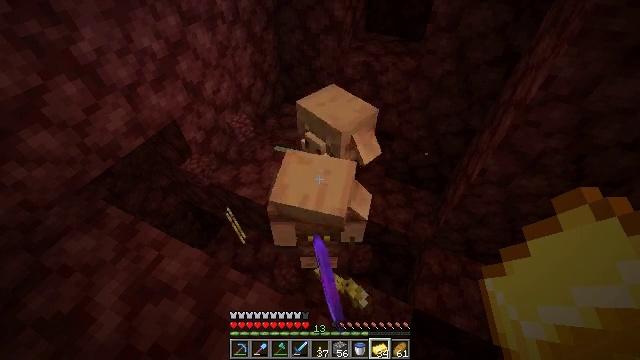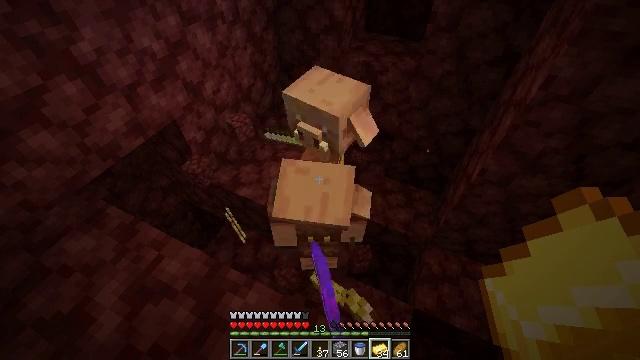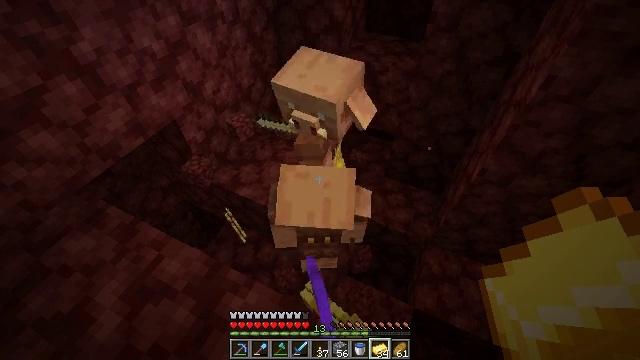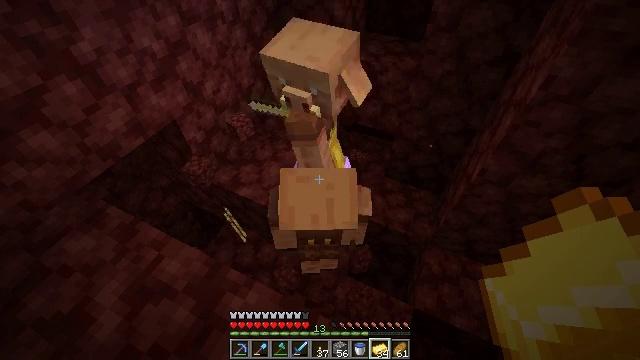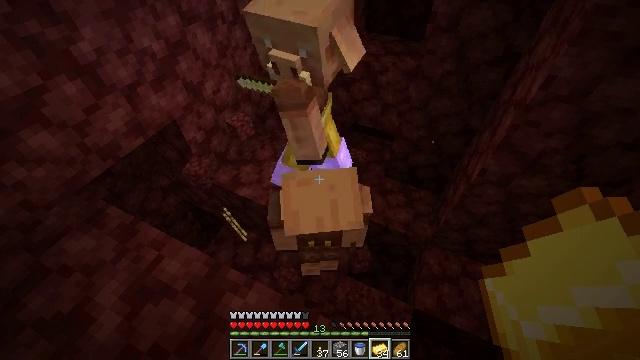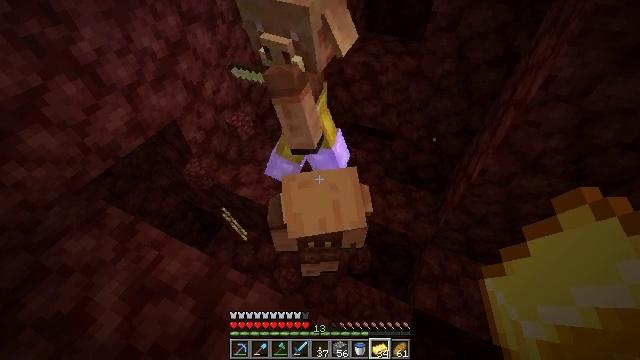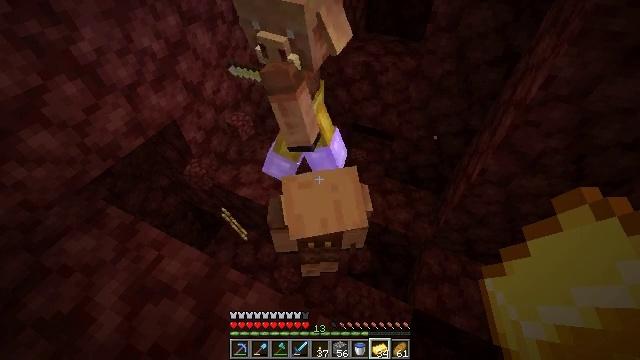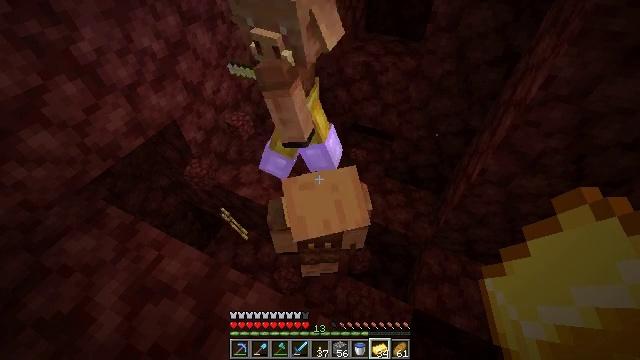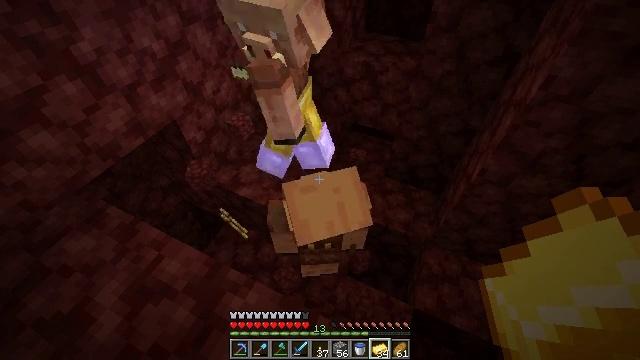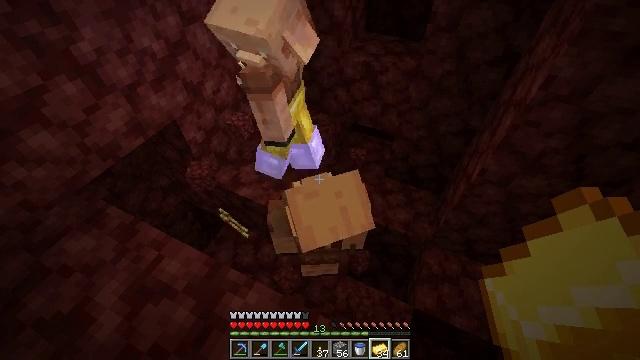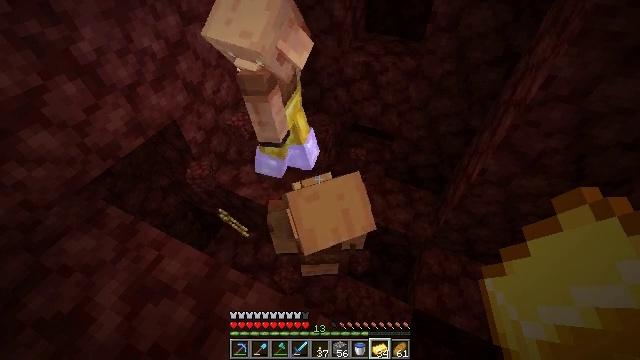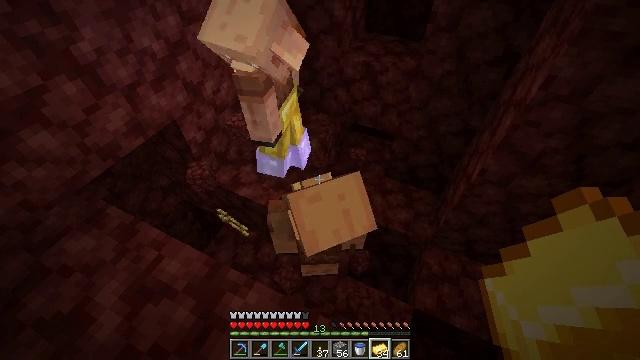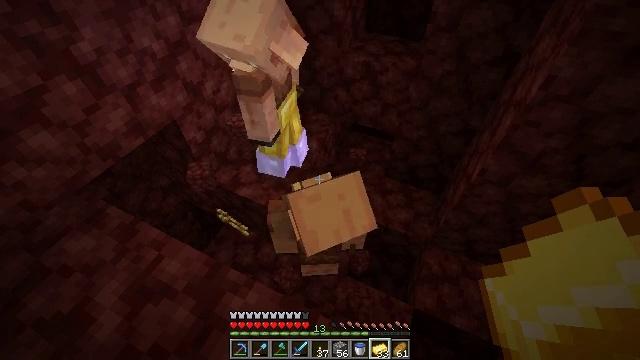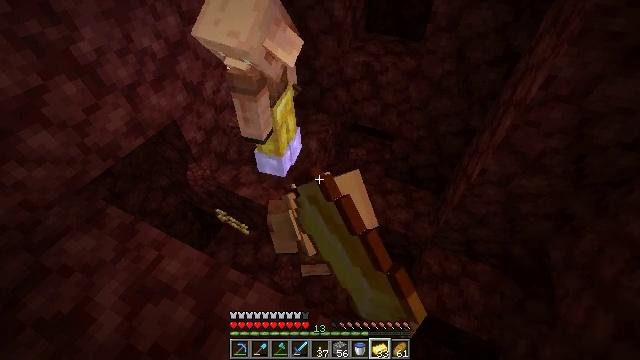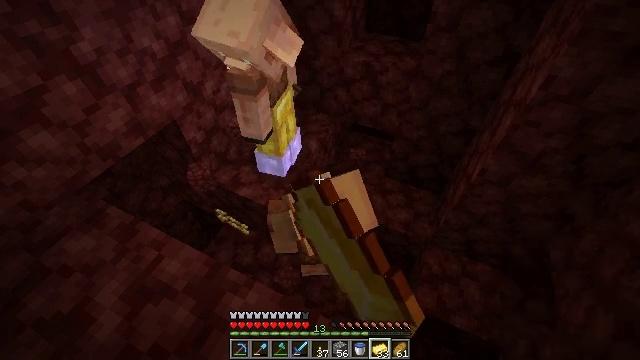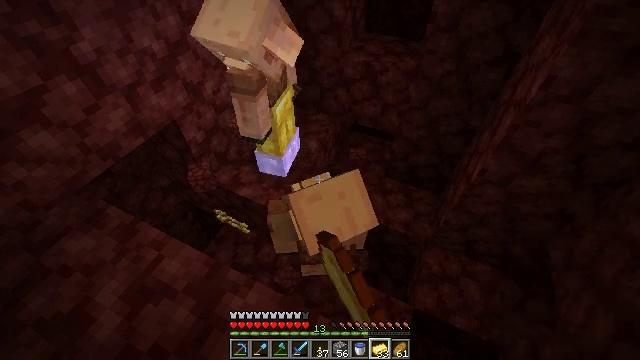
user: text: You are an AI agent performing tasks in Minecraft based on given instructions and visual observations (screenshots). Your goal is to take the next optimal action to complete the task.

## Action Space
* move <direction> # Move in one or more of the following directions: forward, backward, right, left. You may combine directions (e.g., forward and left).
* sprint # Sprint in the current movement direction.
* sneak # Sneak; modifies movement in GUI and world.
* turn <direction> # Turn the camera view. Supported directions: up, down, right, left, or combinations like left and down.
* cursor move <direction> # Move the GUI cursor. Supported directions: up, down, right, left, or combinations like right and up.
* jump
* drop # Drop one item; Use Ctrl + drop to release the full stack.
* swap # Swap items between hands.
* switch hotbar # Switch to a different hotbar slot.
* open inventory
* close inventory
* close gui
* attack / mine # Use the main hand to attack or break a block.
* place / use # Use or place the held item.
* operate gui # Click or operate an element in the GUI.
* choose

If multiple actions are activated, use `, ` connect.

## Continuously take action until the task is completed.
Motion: motion action
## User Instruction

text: Remove a gold ingot from the inventory.
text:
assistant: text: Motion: no_op
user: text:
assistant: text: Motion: no_op
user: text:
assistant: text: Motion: no_op
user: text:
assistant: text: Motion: no_op
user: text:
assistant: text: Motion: no_op
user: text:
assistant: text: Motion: no_op
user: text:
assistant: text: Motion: no_op
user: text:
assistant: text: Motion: no_op
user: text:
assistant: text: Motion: no_op
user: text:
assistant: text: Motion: no_op
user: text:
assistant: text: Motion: no_op
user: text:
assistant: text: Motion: drop
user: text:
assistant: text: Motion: drop
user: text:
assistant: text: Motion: drop
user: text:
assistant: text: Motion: no_op
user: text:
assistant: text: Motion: drop
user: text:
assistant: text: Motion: drop
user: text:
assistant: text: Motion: no_op
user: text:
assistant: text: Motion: no_op
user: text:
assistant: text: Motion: no_op
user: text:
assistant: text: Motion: open inventory
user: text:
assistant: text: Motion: open inventory
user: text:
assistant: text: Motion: open inventory
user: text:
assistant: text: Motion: open inventory
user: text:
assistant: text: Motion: no_op
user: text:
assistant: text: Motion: no_op
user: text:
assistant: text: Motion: no_op
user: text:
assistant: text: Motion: cursor move right
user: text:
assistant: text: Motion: cursor move right
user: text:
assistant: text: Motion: cursor move right